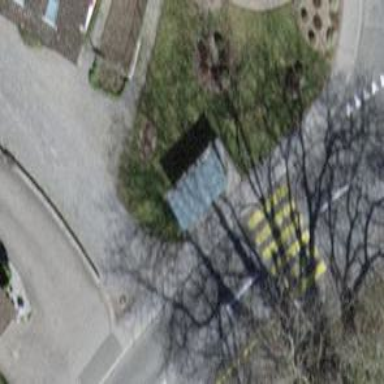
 serving as platform for public transportation."